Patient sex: M
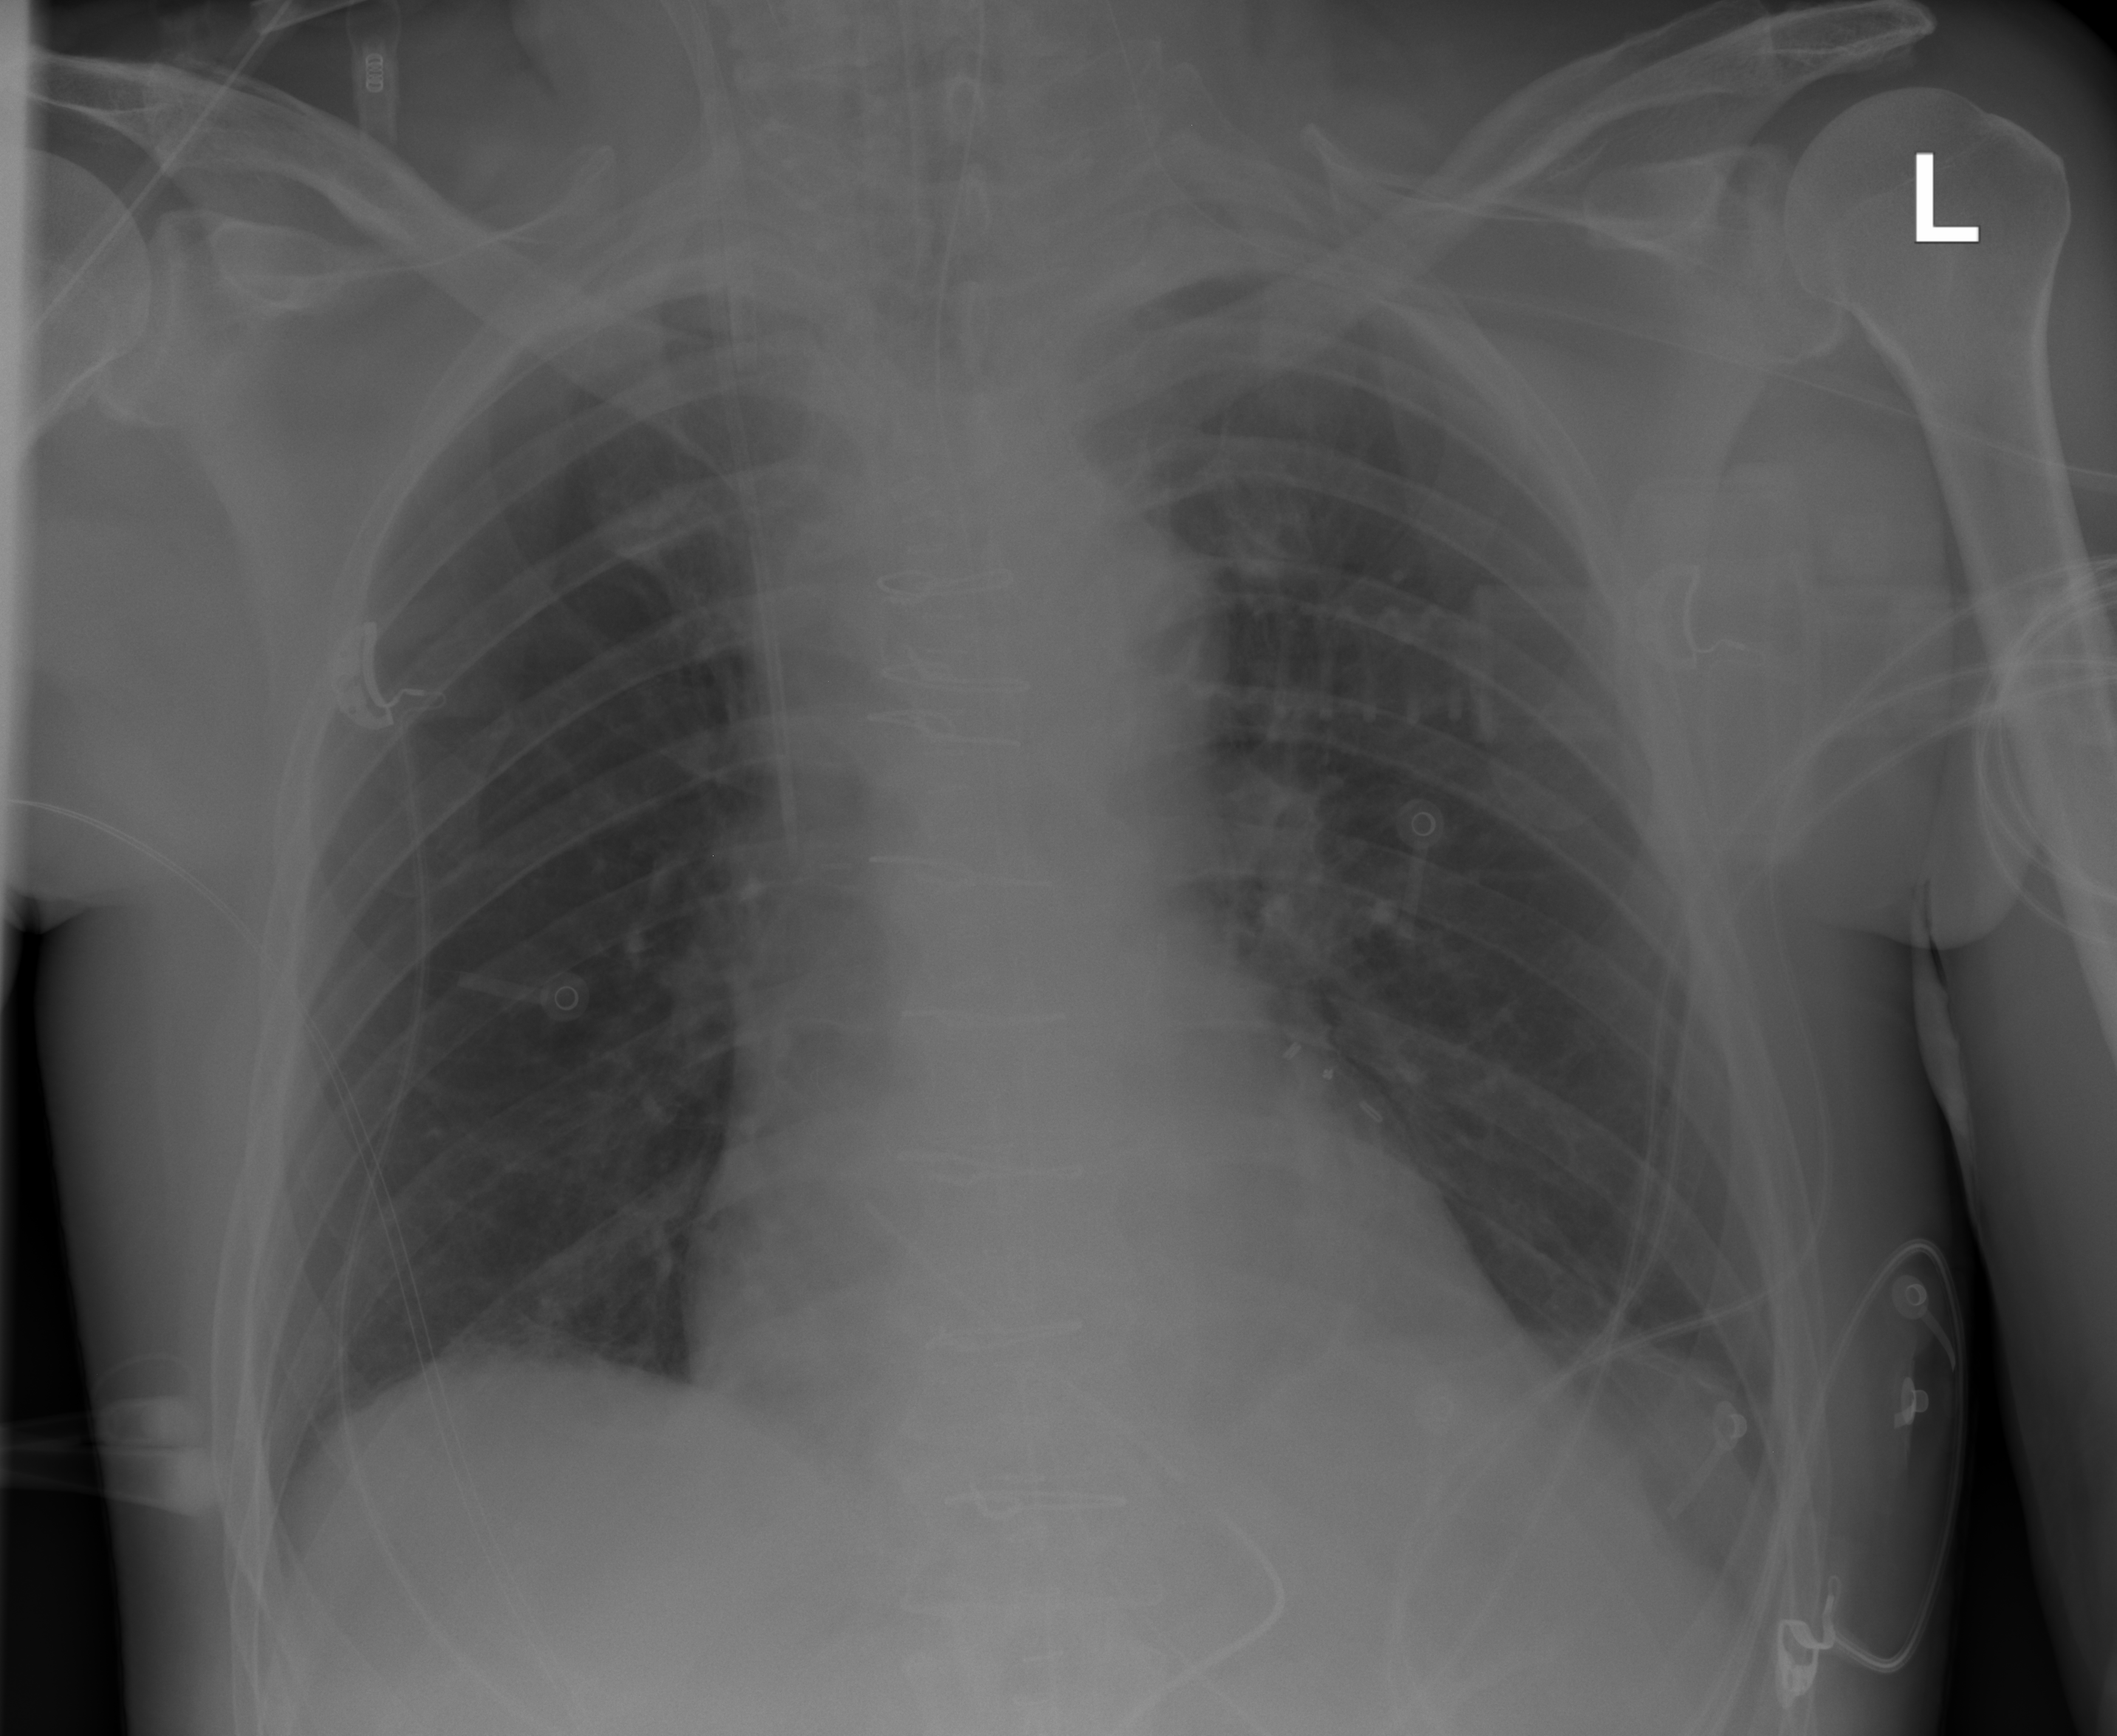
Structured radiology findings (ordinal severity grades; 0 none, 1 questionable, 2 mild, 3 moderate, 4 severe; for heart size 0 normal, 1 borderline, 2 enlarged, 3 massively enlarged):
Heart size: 0
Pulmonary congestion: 0
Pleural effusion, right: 0
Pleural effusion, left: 0
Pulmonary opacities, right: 0
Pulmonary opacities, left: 0
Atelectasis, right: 0
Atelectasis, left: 2